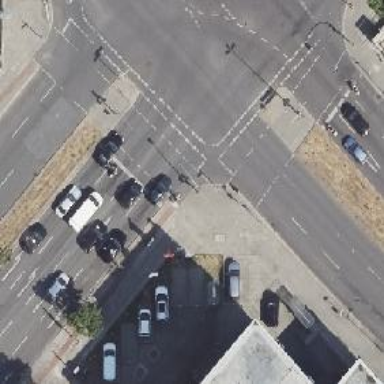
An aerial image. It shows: Road crossing with traffic signals.